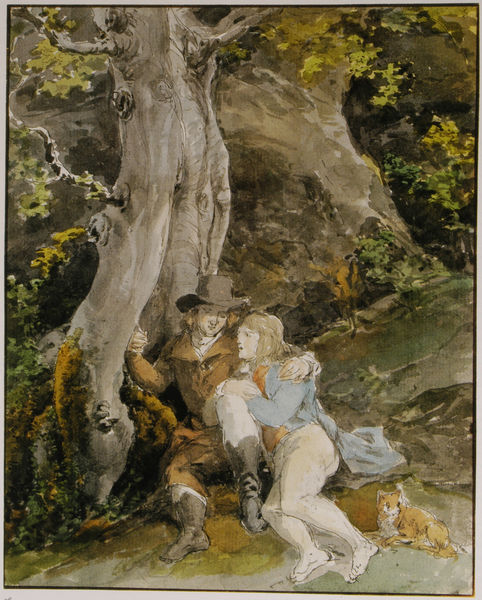
Titel: Cantius Dillis und Simon Warnberger im Wald
Standort: München
Institution: Privatbesitz
Schlagwörter: baum, blau, blätter, felsen, gemälde, laub, mann, nackt, weiß, aquarell, bäume, grün, landschaft, menschen, mädchen, ocker, sitzen, äste, braun, frau, haar, hut, kleid, männer, pastell, schwarz, symbol, ölbild, hund, schal, tier, tuch, weg, beige, malerei, rock, zylinder, hose, jacke, steine, porträt, baumstamm, feld, natur, stamm, busch, büsche, pfad, haare, mantel, gewänder, paar, blatt, höhle, wald, liebe, papier, liegen, schuhe, studie, hosen, fels, graphik, idylle, rast, halstuch, junge, liegend, revers, umarmen, katze, laviert, tusche, knabe, wurzel, moos, lichtung, sex, koloriert, stiefel, laubbaum, treffen, schuh, entwurf, liebespaar, verführung, jüngling, fuchs, schwul, wanderer, rinde, liebende, eiche, buche, wanderung, moss, lager, blattgrün, gender, schäferstündchen, astlöcher, freunde, gefährten, homosexuell, homosexualität, schwule, goauche, homosexuelle, paarbaum, kodiert